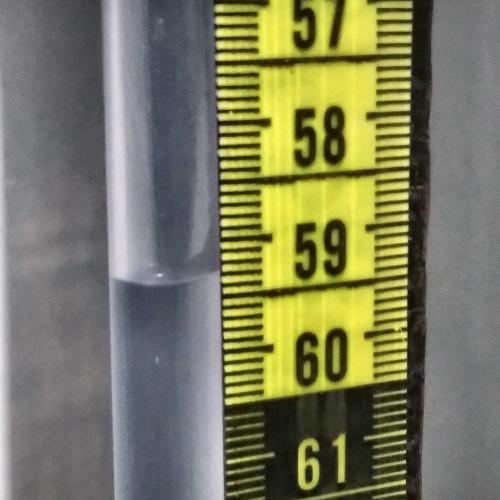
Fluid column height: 59.3 cm